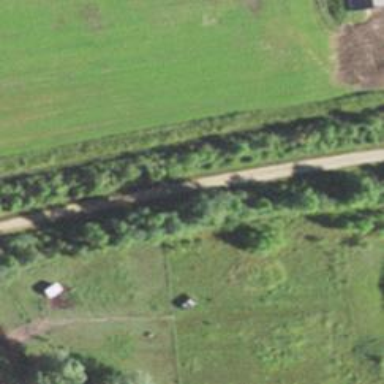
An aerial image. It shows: Abandoned railway track crossing path with grade1 tracktype.